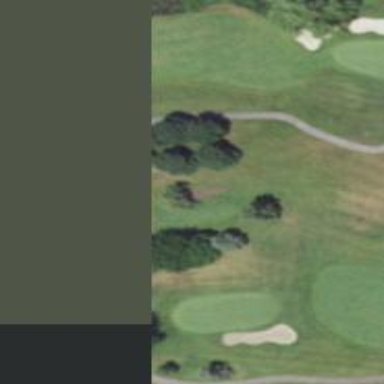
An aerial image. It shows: Path for golf carts.